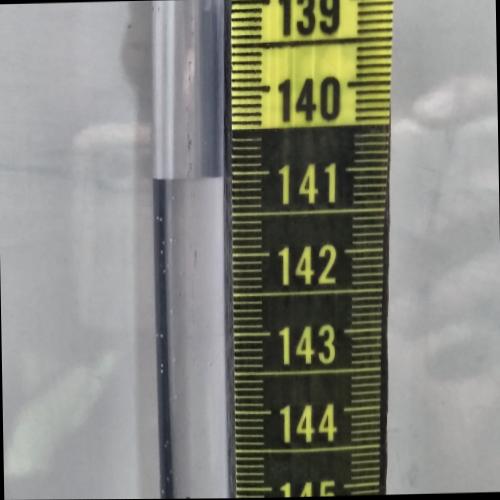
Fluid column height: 141.1 cm